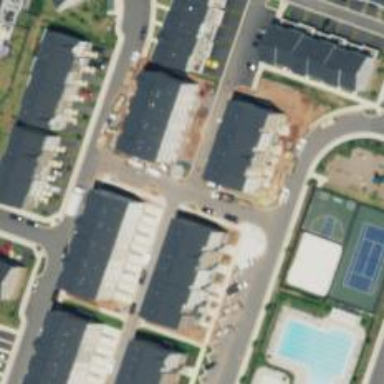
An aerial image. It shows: Alley classified as service road.